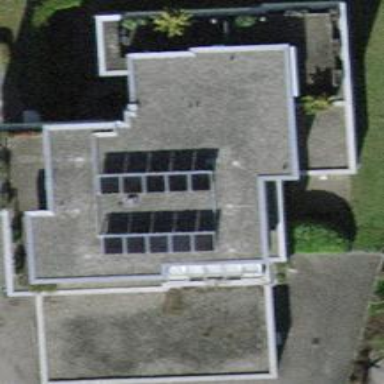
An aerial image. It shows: Apartment building with flat roof.